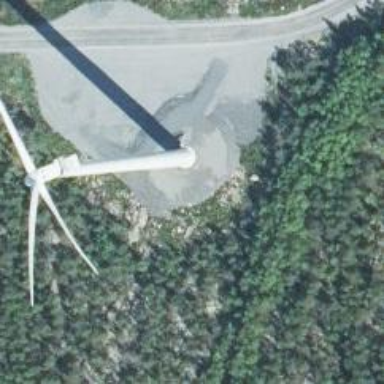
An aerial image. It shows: Wind turbine generating power.